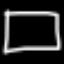
Label: square